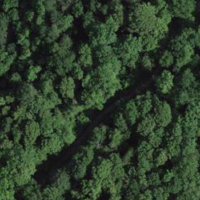
EUNIS habitat code: 41
Species observed at this site:
Certhia brachydactyla
Corvus corone
Turdus philomelos
Alcedo atthis
Emberiza citrinella
Dendrocopos major
Emberiza cirlus
Turdus viscivorus
Aegithalos caudatus
Buteo buteo
Jynx torquilla
Sylvia atricapilla
Lathyrus vernus
Phylloscopus collybita
Luscinia megarhynchos
Larus michahellis
Dendrocoptes medius
Erithacus rubecula
Cuculus canorus
Dryocopus martius
Pica pica
Phoenicurus ochruros
Sitta europaea
Garrulus glandarius
Falco tinnunculus
Picus viridis
Periparus ater
Motacilla cinerea
Cyanistes caeruleus
Anas platyrhynchos
Sturnus vulgaris
Troglodytes troglodytes
Chloris chloris
Dactylorhiza maculata
Fringilla coelebs
Regulus ignicapilla
Passer domesticus
Carduelis carduelis
Columba palumbus
Turdus merula
Phalacrocorax carbo
Parus major
Hirundo rustica
Mergus merganser
Milvus milvus
Milvus migrans
Oriolus oriolus
Phylloscopus trochilus
Motacilla alba
Delichon urbicum